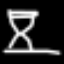
Label: hourglass